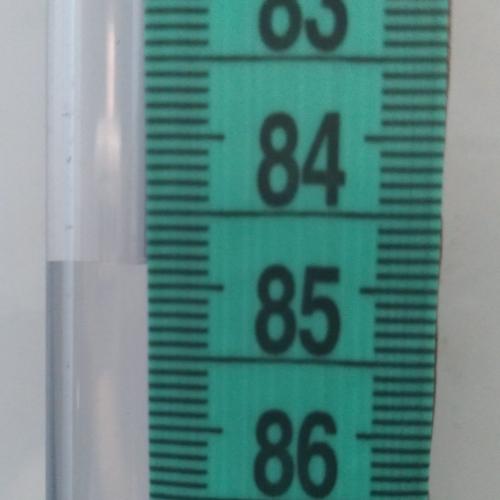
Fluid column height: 84.9 cm